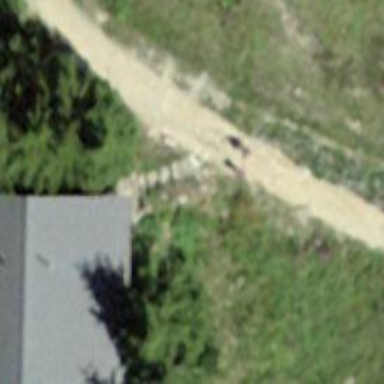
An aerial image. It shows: Rock steps on the road.